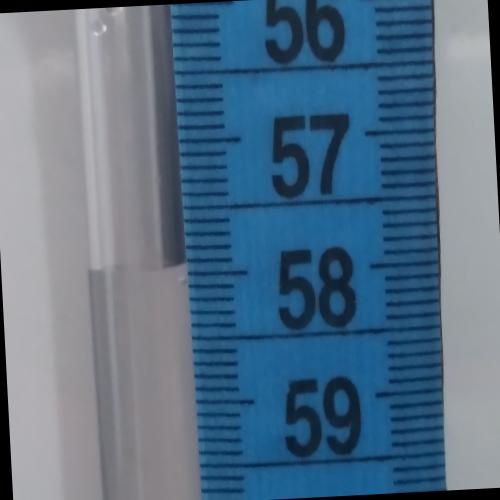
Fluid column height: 57.9 cm